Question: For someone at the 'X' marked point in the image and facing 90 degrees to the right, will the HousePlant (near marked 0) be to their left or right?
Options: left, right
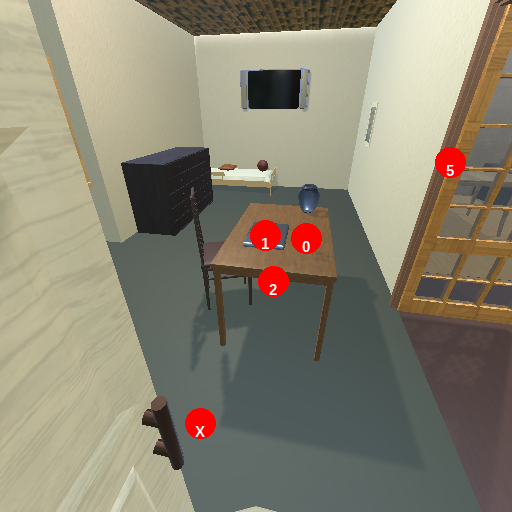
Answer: left